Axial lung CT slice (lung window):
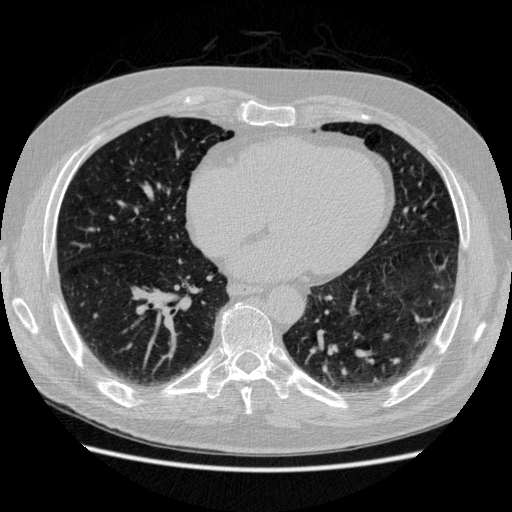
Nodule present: no